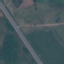
Label: Highway